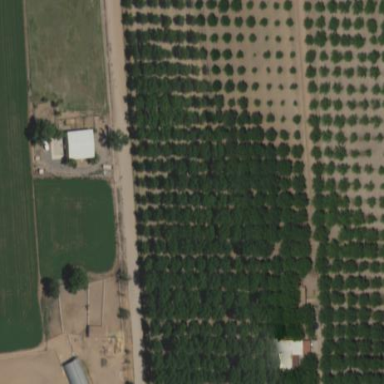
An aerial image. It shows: Orchard.